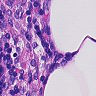
Metastatic tissue present: no